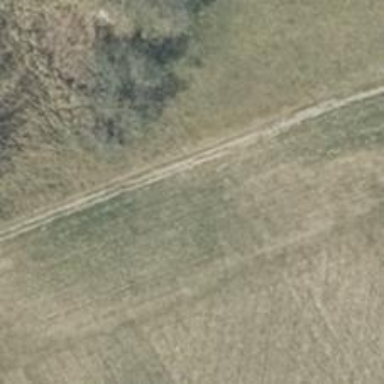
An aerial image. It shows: Track with grade 5 tracktype.